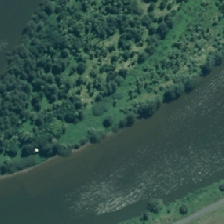
Land cover: deciduous_hardwood